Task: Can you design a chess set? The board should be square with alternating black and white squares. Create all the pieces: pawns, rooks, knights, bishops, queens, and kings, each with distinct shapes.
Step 4767:
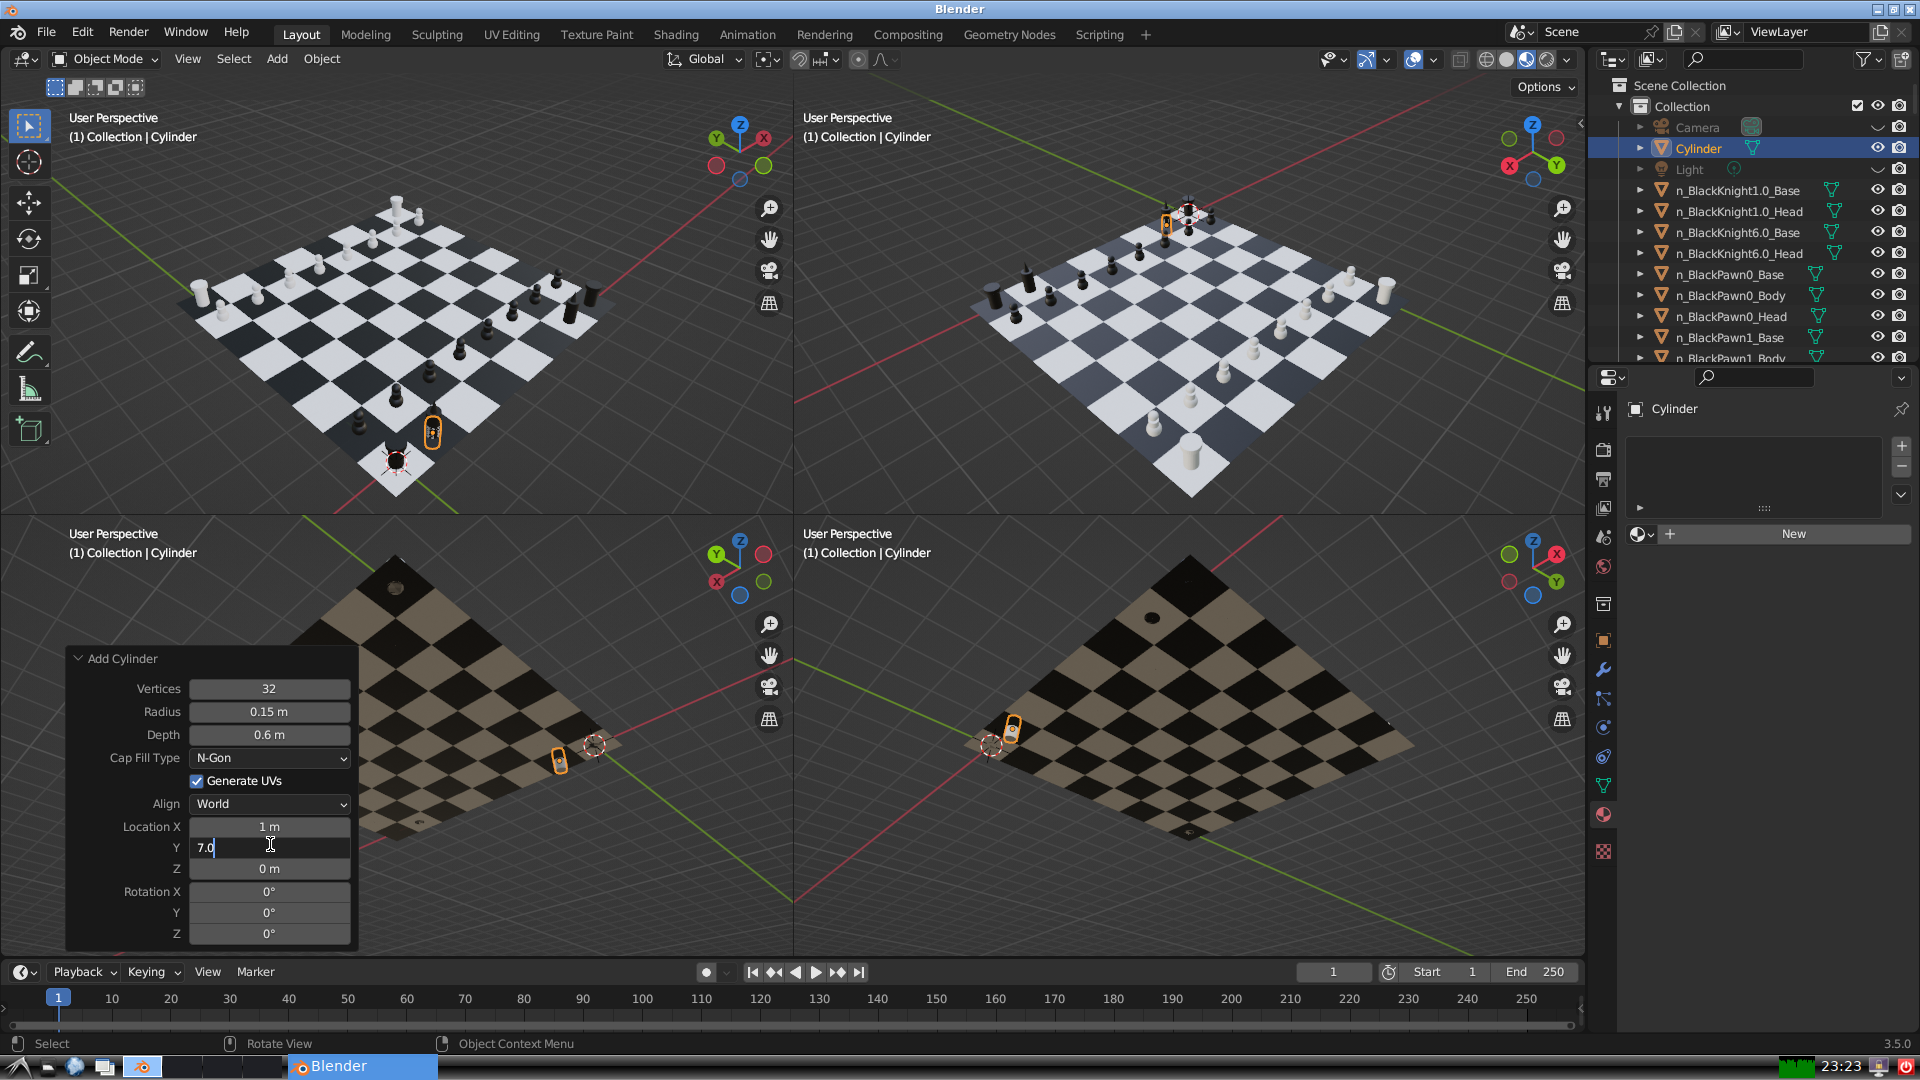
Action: {"key_press": ['Return']}